Field crop: maize
Growth stage: 2
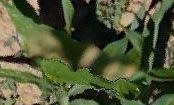
Species: maize